You are looking at a signal-to-image encoding: consecutive vibration samples arranged as the rows of a grayscale square. Classify the bearing condition as one of: normal, inner_race, outer_race, ball.
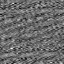
Answer: normal